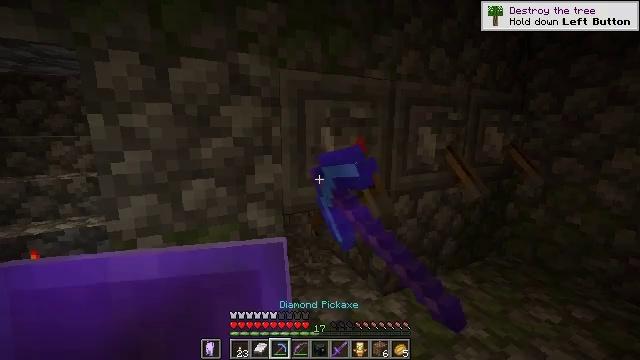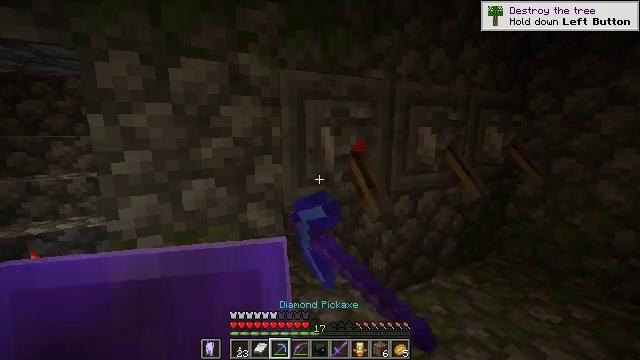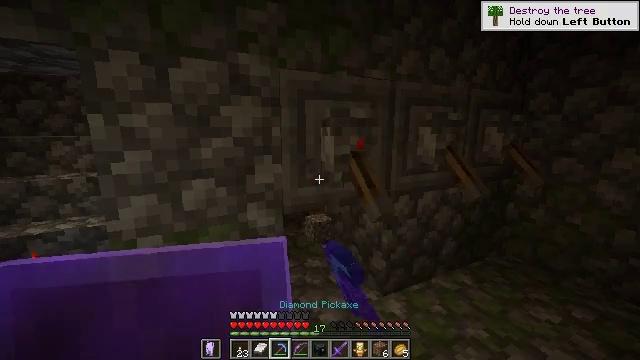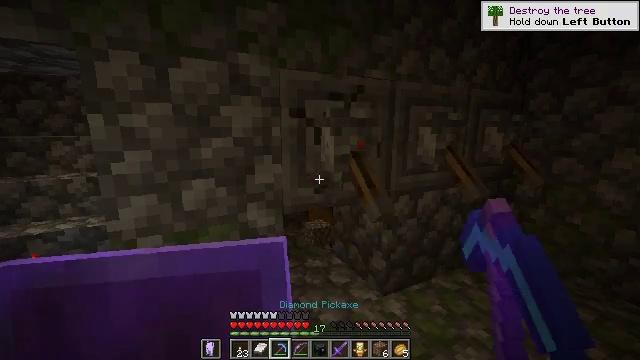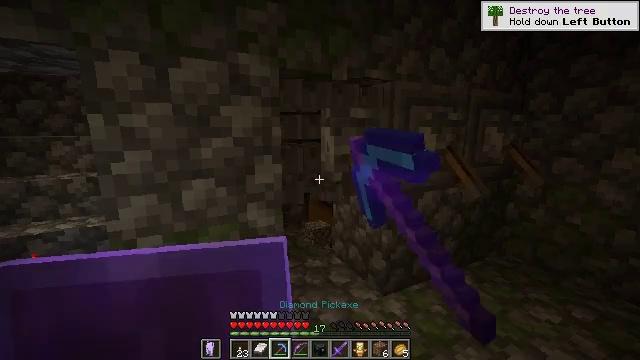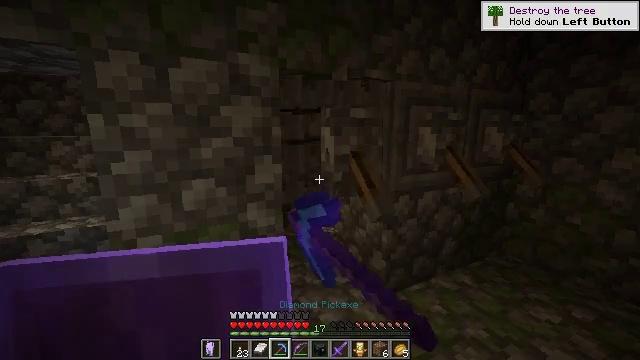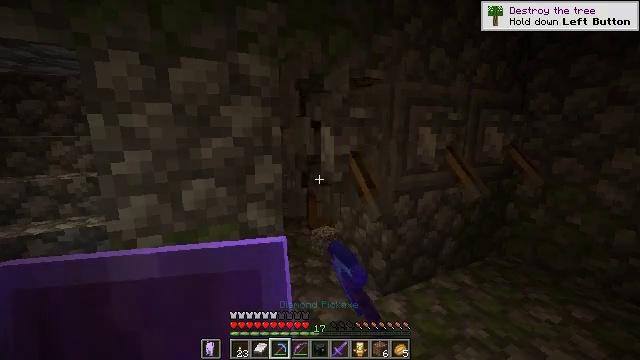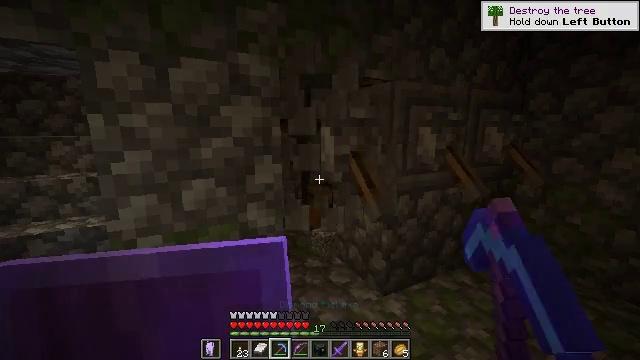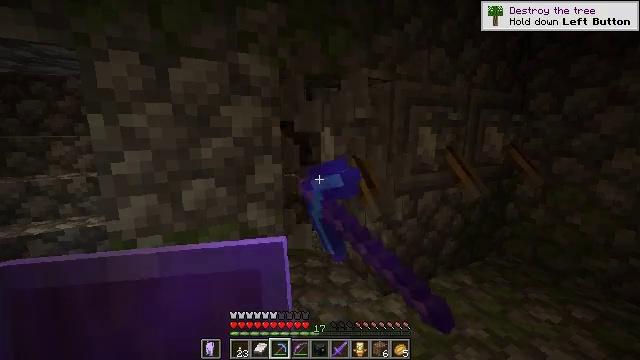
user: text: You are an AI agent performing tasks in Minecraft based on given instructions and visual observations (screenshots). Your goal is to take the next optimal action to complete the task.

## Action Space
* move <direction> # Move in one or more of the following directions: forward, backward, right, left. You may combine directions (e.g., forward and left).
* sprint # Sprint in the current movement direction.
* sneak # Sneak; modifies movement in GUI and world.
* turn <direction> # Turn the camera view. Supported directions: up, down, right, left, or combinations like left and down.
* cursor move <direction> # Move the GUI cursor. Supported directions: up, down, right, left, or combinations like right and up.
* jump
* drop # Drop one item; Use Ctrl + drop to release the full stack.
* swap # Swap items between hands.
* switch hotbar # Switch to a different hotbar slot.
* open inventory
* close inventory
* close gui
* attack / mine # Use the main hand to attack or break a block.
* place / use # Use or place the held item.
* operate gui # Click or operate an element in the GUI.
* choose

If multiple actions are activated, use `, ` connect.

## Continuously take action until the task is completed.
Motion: motion action
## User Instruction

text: Break the chiseled stone bricks for materials.
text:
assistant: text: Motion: attack / mine
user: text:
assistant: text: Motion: attack / mine
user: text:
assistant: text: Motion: attack / mine
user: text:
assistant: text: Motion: attack / mine
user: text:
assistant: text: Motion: attack / mine
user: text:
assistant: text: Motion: attack / mine
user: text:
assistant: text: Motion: attack / mine
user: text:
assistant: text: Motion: attack / mine
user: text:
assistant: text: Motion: attack / mine